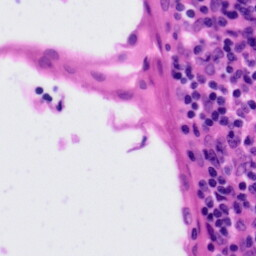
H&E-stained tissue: Tonsil